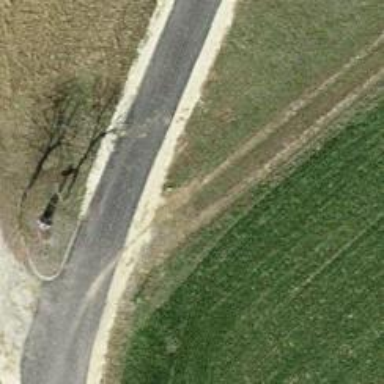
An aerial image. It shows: Track road with grade4 tracktype.